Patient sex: M
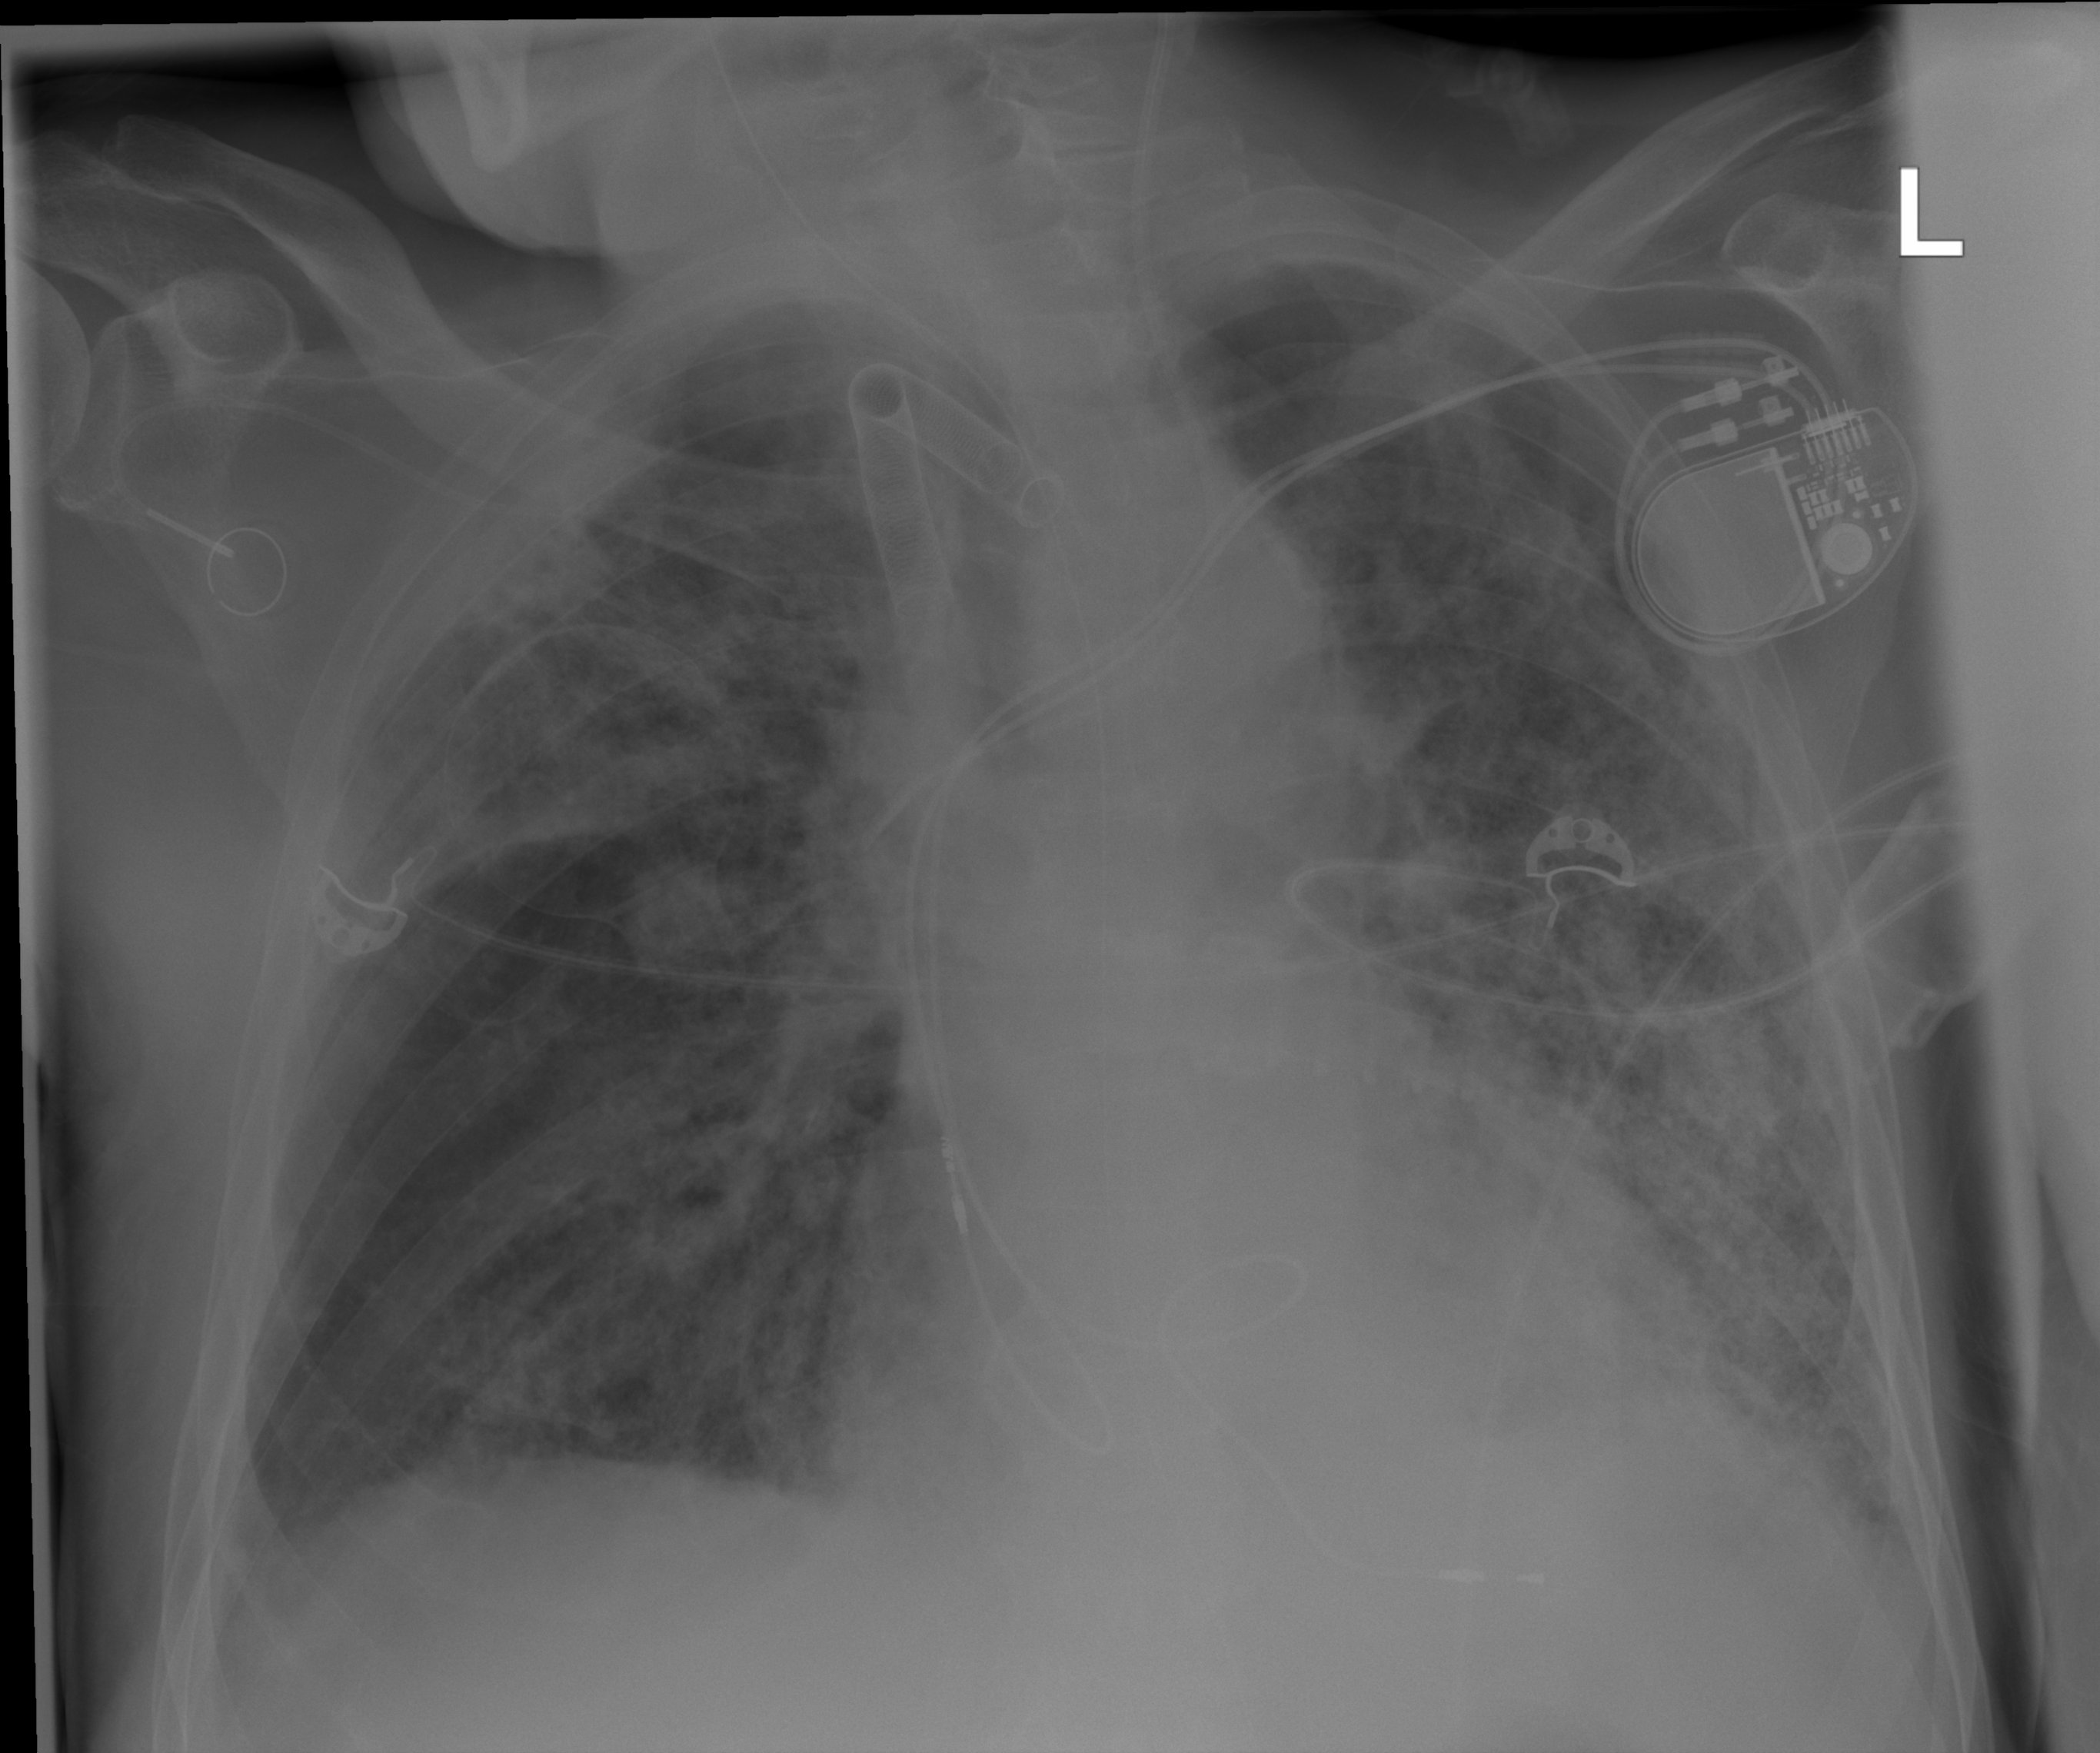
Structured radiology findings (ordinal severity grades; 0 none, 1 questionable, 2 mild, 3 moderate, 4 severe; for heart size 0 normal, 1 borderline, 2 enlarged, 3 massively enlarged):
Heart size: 2
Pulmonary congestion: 1
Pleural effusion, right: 1
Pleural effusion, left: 1
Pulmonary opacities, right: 3
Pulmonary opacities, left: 3
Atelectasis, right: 3
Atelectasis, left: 4